Current action and preconditions to check: trajectory_clear

Your task: For each precondition in the list above, predict whether it will hold at this action.

Consider the current scene as observed from the mobile robot's camera, and analyze the predicted future states of all dynamic agents (e.g., people, animals, vehicles, or any moving entities) within the NEXT SECOND.

IMPORTANT: Only answer "very likely" if you are absolutely certain—based on strong, clear evidence—that a dynamic agent will violate the precondition in the predicted future state. Do NOT answer "very likely" for unlikely, ambiguous, or low-probability risks.

Ask yourself for each precondition: Is there a high probability, with clear and convincing evidence, that the predicted future states of any dynamic agent will interfere with the predicted future state of the currently executing action within the NEXT SECOND, causing that precondition to fail?

Assess the risk level based on these predictions. Use "likely" or "very likely" if motions create a clear risk of interference.

Use "neutral" or "improbable" if agents are nearby but their predicted paths are clearly diverging or non-conflicting.

Failure Risk Categories: "very improbable", "improbable", "neutral", "likely", "very likely"

Answer Format: Output ONLY the probability_of_failure value from these categories: "very improbable", "improbable", "neutral", "likely", "very likely"

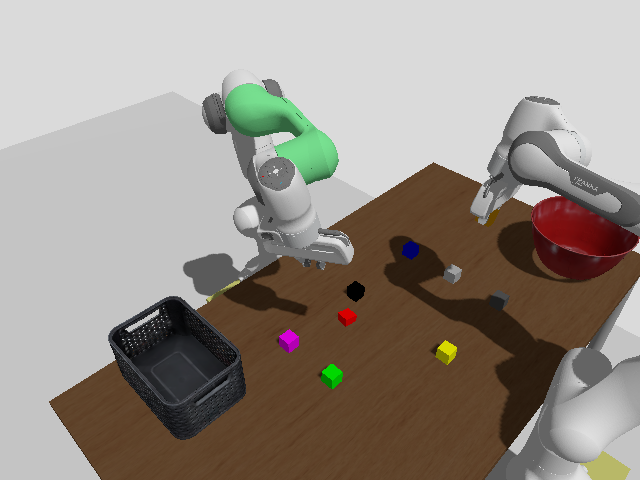

Answer: very improbable